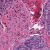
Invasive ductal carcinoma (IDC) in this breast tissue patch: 0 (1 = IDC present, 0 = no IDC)